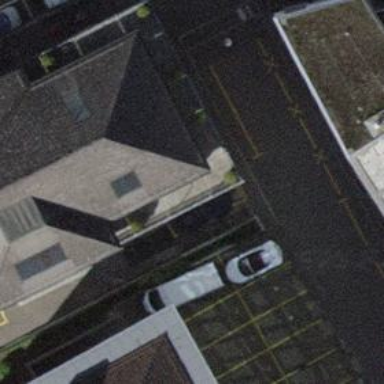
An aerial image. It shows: Bollard.